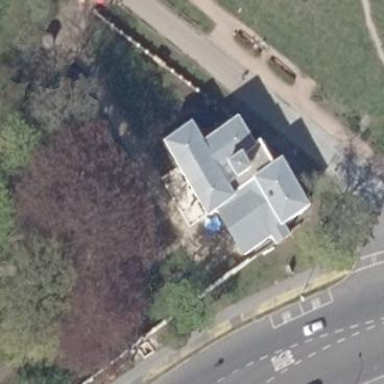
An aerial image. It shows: Detached historic building with gray metal roof and yellow exterior.